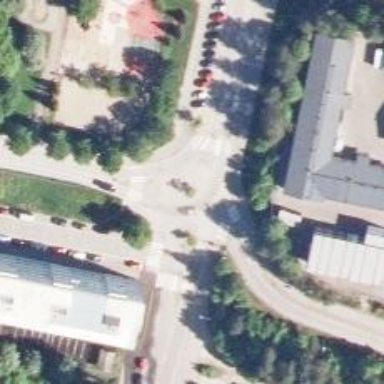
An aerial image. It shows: Mini roundabout on the road.